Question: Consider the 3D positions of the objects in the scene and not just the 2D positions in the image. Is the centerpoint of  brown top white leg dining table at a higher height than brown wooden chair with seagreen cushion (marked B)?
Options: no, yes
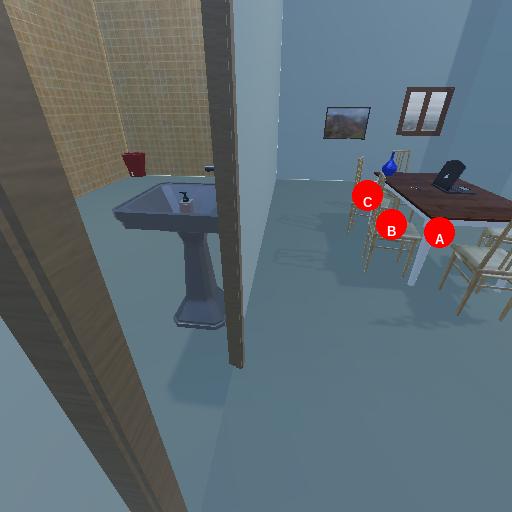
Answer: no